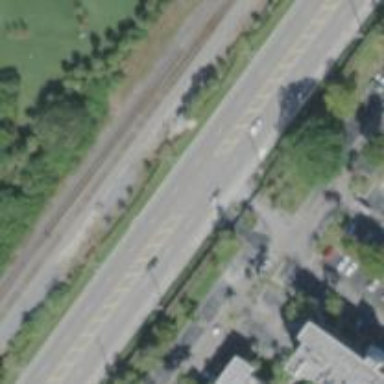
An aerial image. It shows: Secondary road with asphalt surface and sidewalk on the left side.